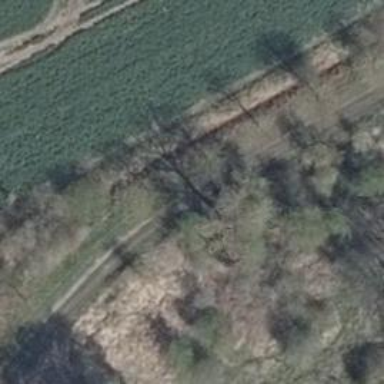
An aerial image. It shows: Row of trees in natural setting.